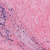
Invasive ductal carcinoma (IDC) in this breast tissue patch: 0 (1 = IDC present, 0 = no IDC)